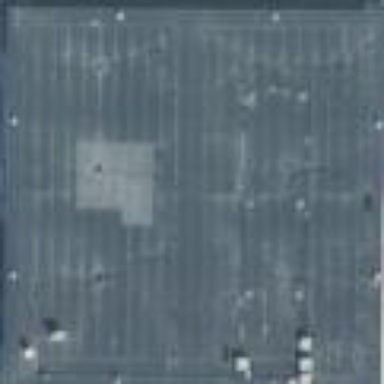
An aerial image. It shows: Industrial building.